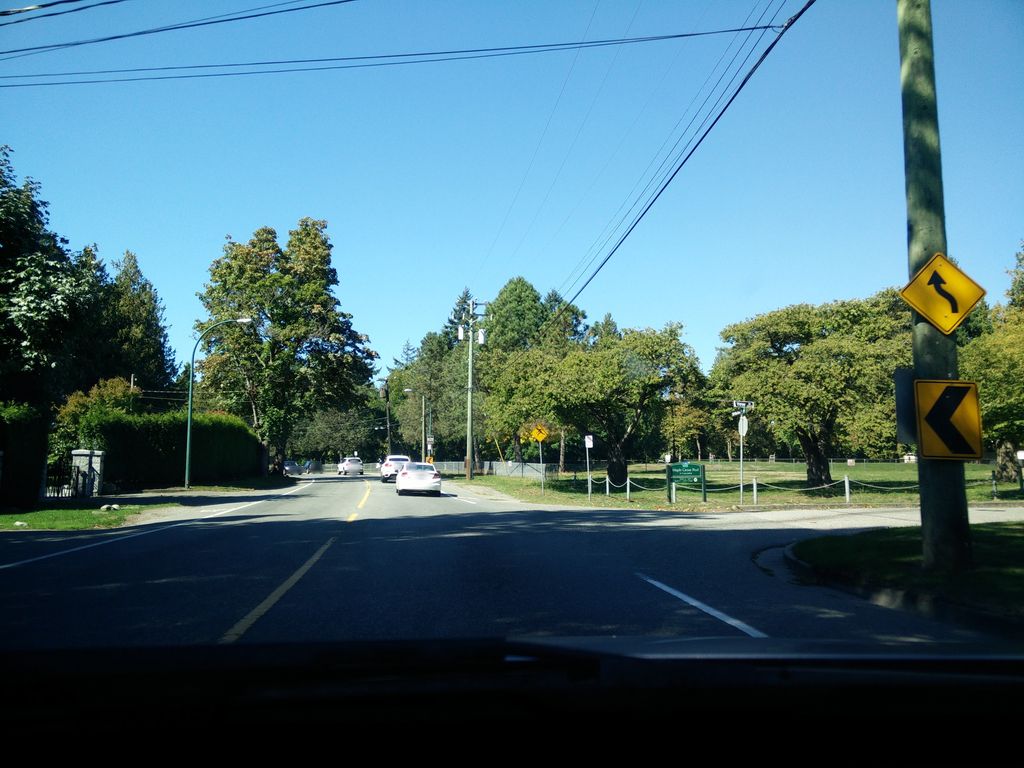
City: vancouver